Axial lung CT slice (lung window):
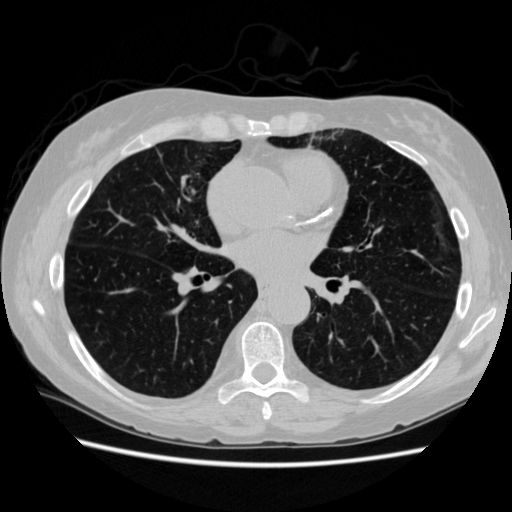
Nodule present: no